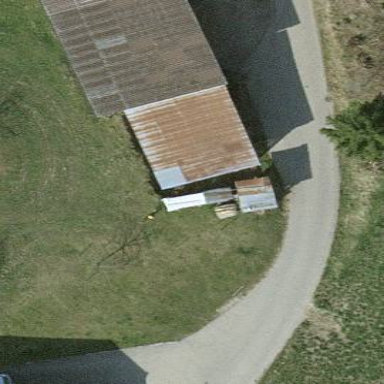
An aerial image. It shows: Shed.